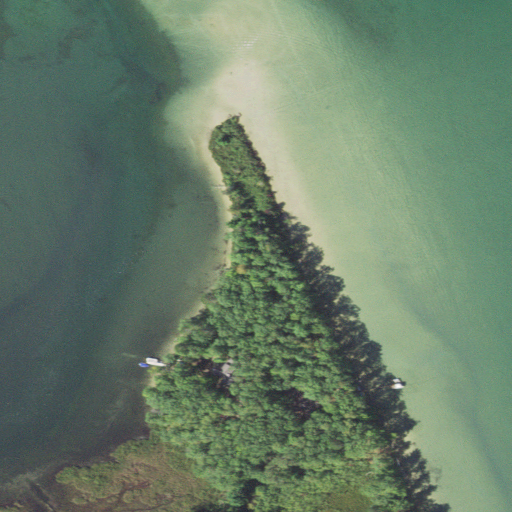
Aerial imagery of cape in Michigan named Eagle Point containing open water, woody wetlands, open development, evergreen forest, mixed forest, grassland, herbaceous wetlands, and deciduous forest